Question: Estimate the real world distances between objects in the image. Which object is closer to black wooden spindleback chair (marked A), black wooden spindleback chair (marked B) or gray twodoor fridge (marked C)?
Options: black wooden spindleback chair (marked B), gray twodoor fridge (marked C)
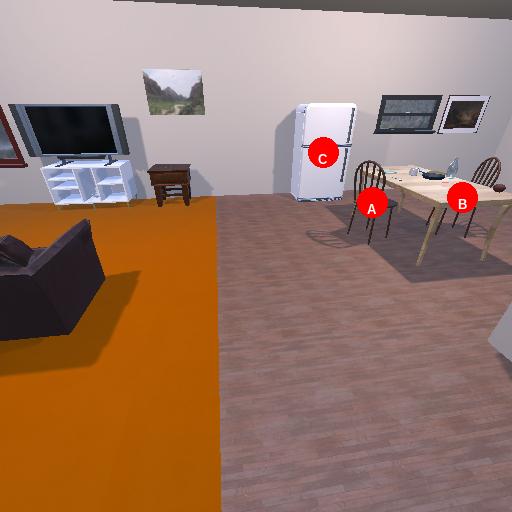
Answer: black wooden spindleback chair (marked B)